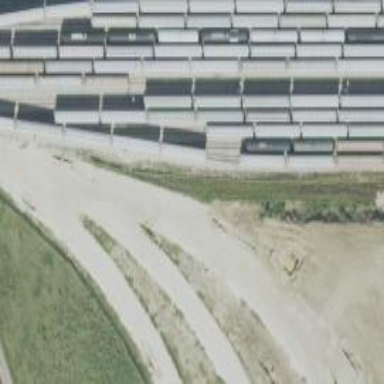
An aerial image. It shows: Railway yard used for servicing trains.